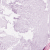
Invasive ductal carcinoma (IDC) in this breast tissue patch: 0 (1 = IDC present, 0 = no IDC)